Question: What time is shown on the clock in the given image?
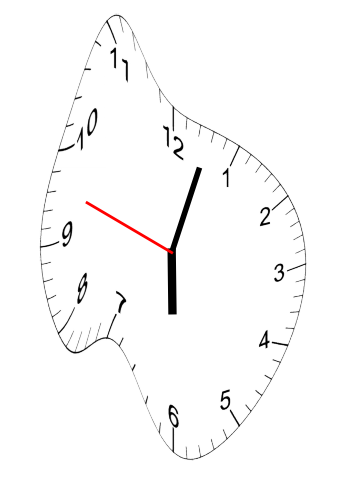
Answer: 06:02:48